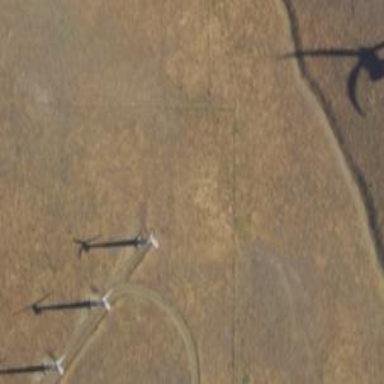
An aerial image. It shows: Wind power generator with wind turbines.